Question: When I invoke the Add Reference dialog, I got this:

I have both Visual Studio 2010 and 2012 installed on the computer. What's wrong?
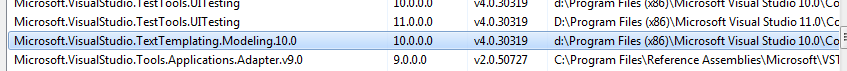
Answer: This may be a bug of Visual Studio. However, I can directly edit csproj file to include this assembly by adding a simple reference:
'''
<ItemGroup>
<Reference Include="System" />
<Reference Include="Microsoft.VisualStudio.TextTemplating" />
</ItemGroup>
'''
This works because the assembly is already in GAC just like other assemblies (e.g., System, System.Data).